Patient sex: F
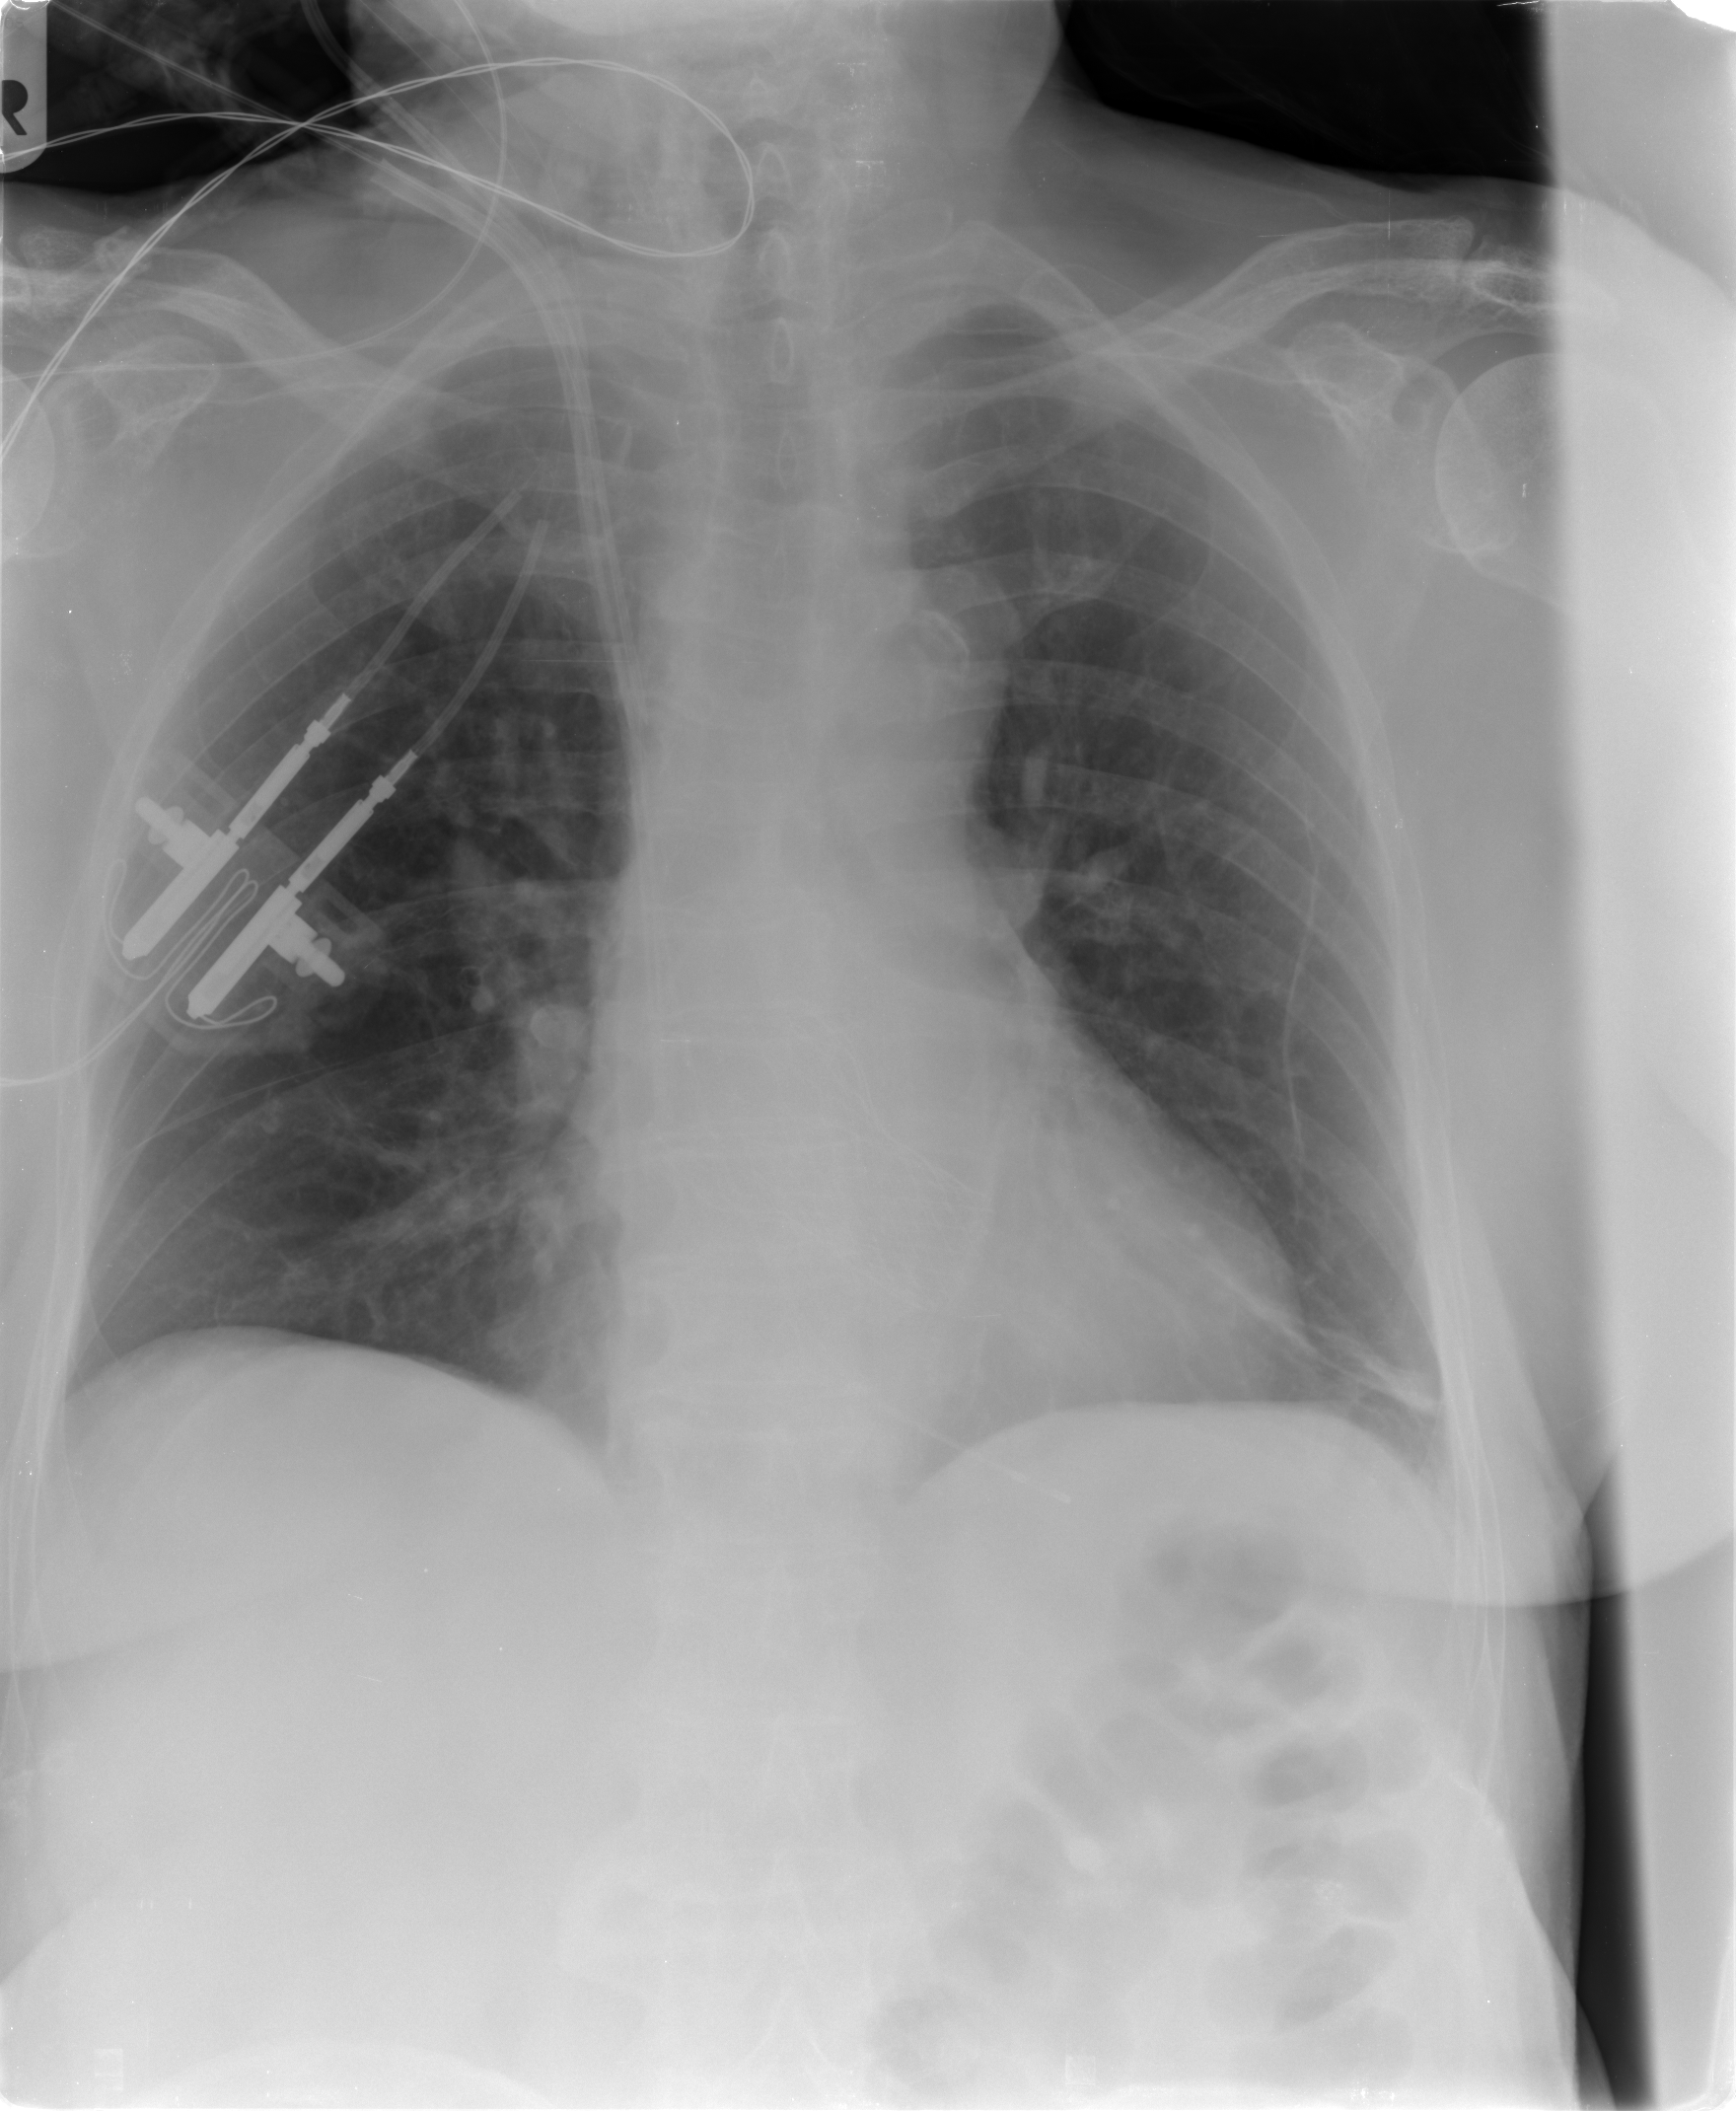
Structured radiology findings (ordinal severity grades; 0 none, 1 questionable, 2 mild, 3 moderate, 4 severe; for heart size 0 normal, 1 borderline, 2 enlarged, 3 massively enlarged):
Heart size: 0
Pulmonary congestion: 2
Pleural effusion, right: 0
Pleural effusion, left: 0
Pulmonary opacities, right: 0
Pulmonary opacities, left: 0
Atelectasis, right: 1
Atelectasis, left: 2